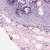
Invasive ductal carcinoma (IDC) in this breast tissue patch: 0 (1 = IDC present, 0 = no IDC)